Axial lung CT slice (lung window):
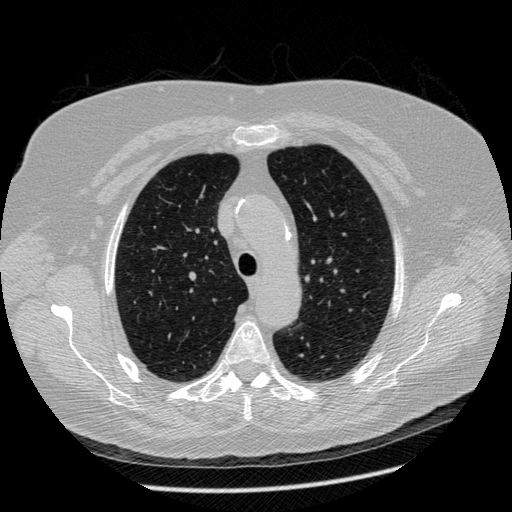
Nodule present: no